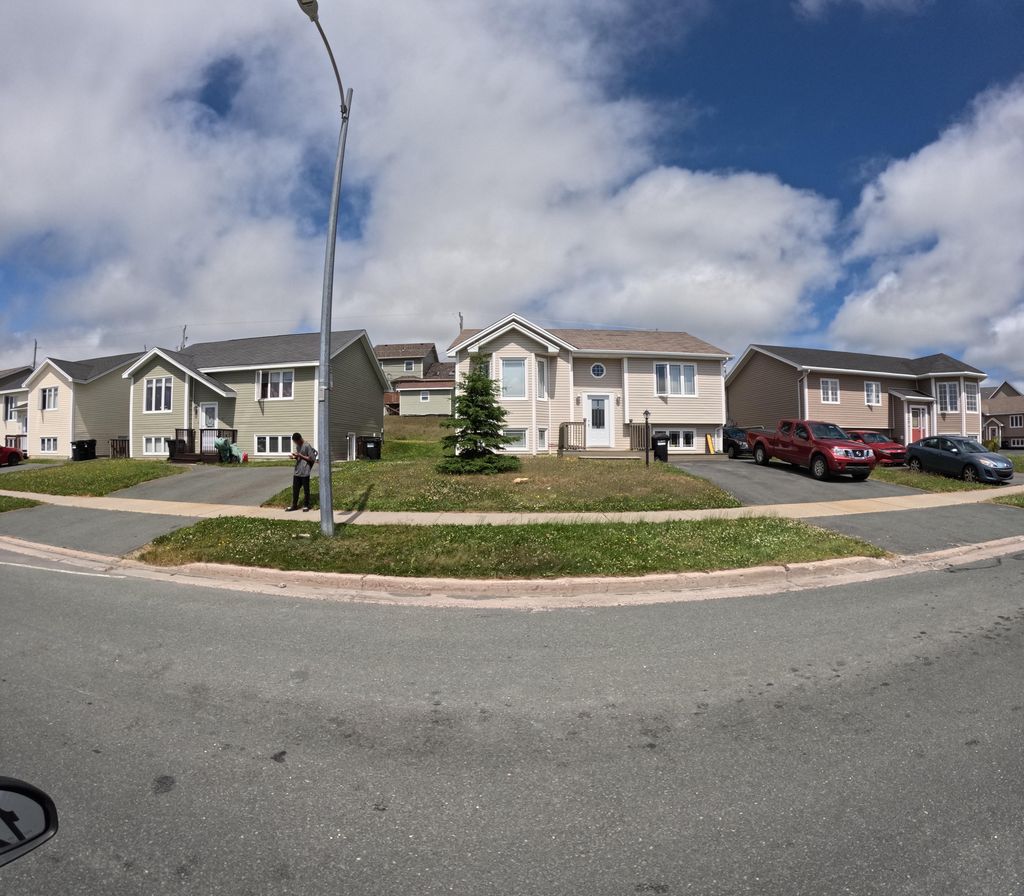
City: st_johns